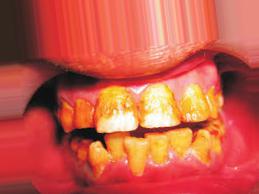
Condition: Tooth Discoloration